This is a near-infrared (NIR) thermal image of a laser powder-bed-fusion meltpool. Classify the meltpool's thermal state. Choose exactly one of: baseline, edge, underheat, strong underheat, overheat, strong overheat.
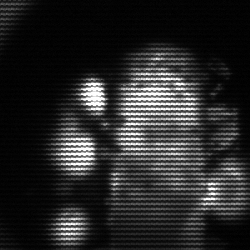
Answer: strong underheat